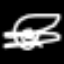
Label: donut